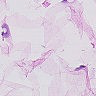
Metastatic tissue present: no